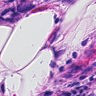
Metastatic tissue present: yes